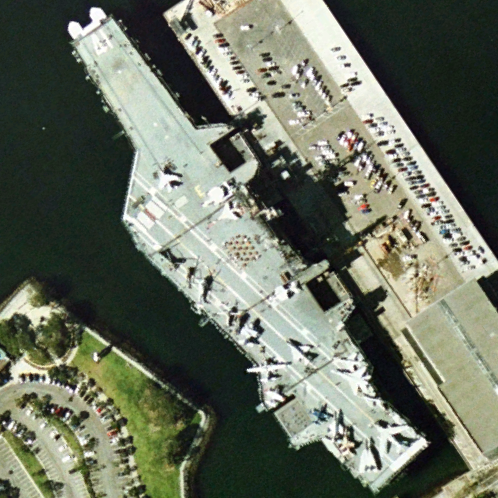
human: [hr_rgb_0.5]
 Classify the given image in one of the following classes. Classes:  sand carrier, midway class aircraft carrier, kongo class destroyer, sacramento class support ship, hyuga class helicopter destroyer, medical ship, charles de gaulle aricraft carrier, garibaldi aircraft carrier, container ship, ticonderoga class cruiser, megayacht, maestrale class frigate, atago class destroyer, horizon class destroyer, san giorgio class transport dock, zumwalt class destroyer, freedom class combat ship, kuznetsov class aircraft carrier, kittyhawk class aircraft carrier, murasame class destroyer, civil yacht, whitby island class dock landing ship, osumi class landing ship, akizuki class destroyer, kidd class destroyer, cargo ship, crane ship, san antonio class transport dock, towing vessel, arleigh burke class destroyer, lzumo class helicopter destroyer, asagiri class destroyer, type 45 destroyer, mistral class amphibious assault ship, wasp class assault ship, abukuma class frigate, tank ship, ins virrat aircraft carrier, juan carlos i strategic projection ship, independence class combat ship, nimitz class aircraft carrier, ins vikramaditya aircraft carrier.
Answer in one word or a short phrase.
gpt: Midway class aircraft carrier